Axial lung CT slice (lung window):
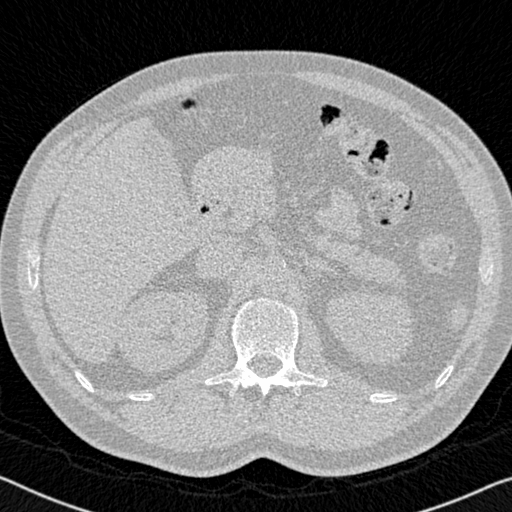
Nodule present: no